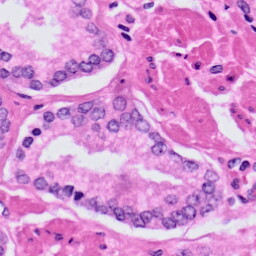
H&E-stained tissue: Prostate